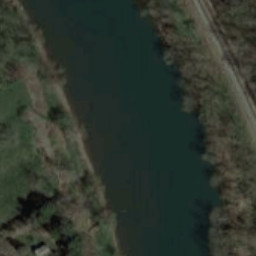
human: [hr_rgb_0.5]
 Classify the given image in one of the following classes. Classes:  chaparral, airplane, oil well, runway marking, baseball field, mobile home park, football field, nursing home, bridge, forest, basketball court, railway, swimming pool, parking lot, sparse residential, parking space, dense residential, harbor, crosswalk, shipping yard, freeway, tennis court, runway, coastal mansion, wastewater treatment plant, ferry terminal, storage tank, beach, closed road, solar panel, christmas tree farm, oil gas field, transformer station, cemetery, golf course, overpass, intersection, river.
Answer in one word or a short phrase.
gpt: river